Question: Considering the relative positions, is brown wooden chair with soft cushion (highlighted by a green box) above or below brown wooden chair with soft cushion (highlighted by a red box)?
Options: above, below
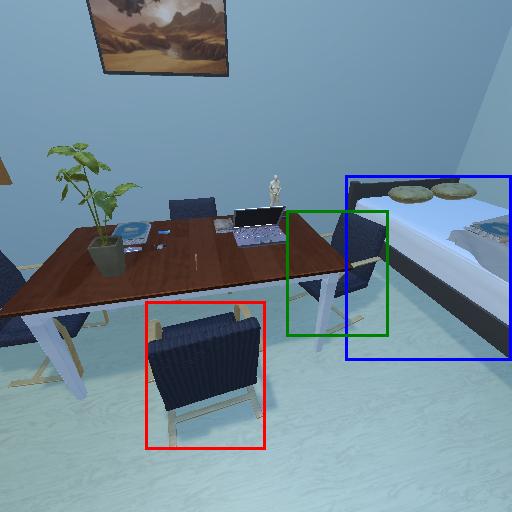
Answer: above